Field crop: maize
Growth stage: 2
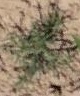
Species: salsola